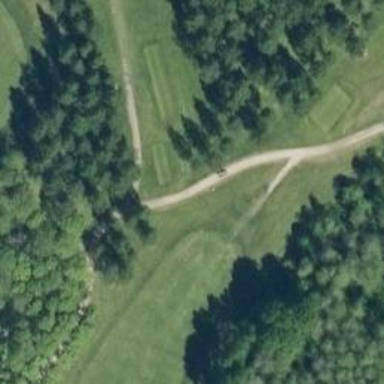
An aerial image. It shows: Golf tee.